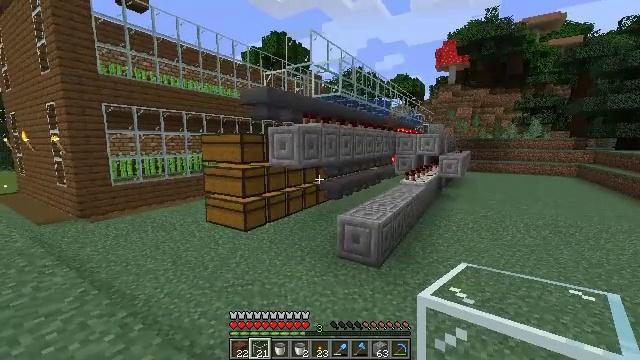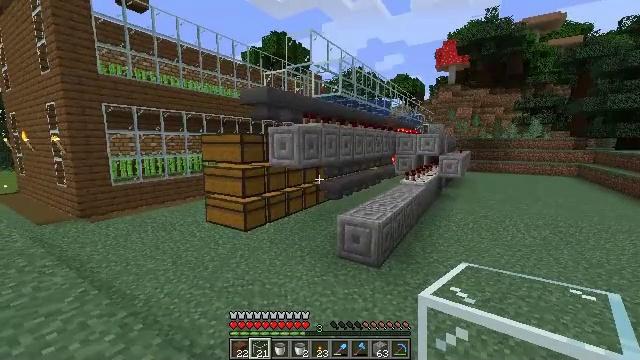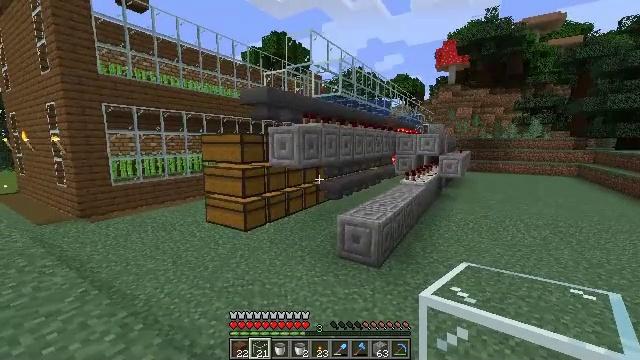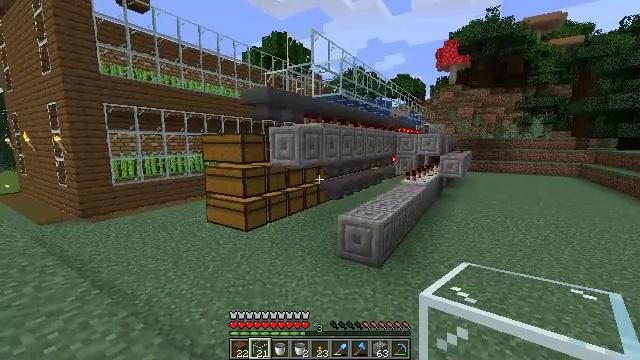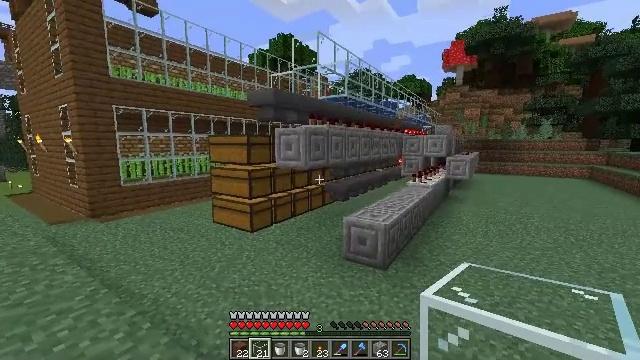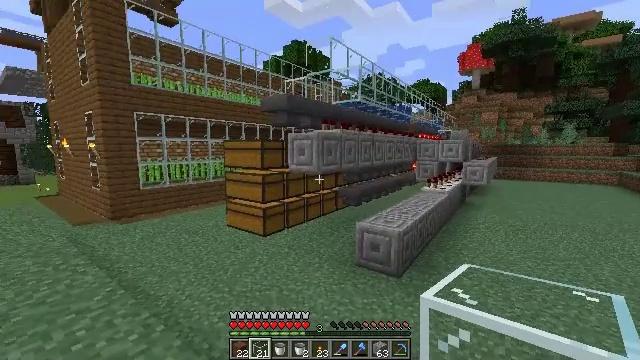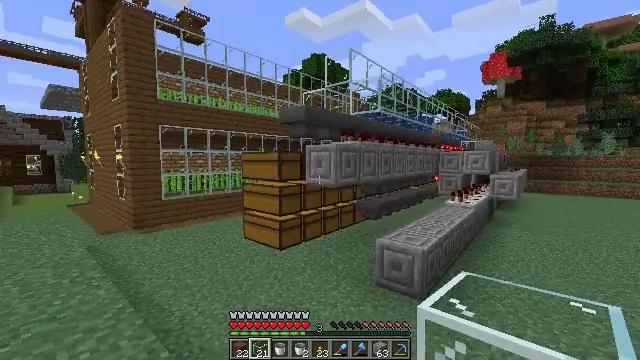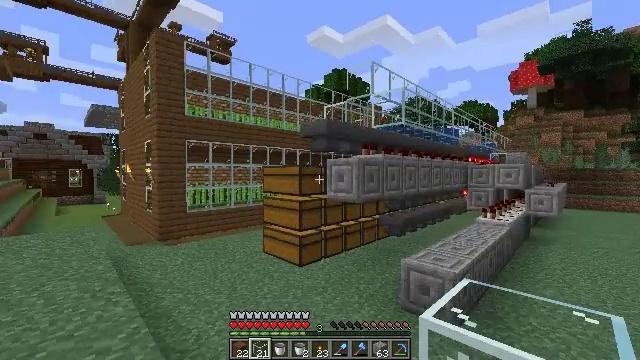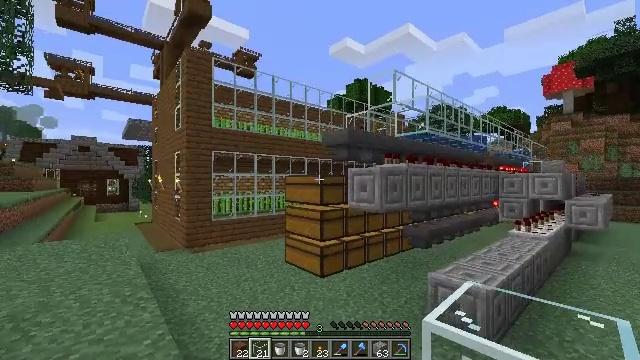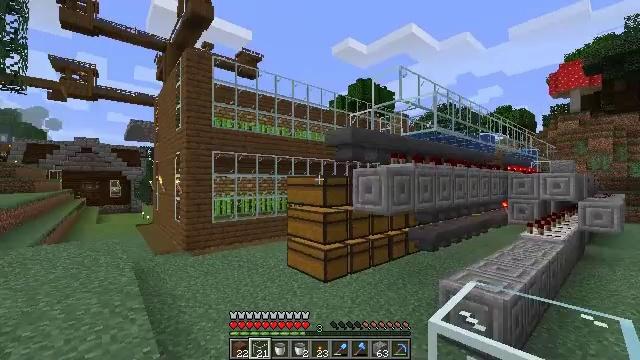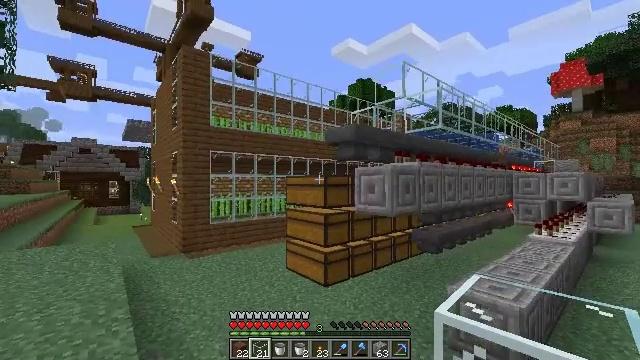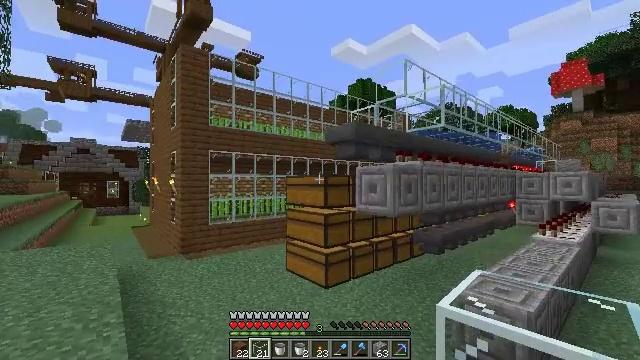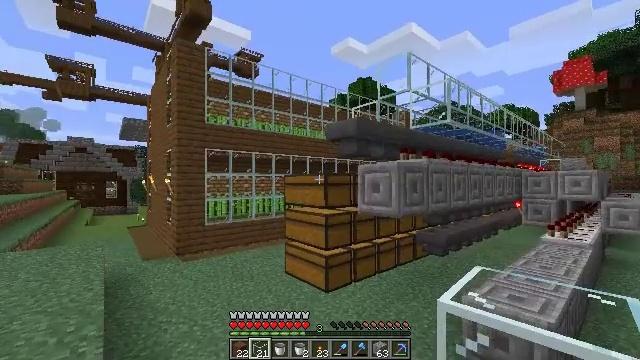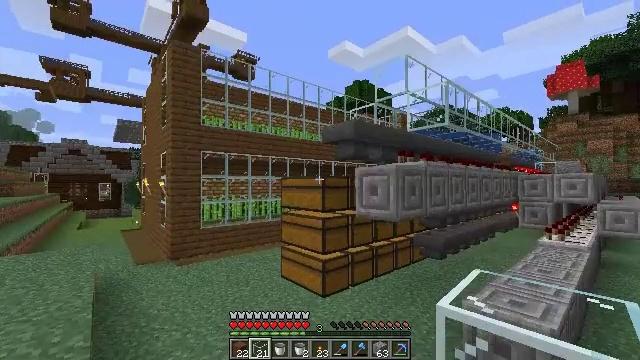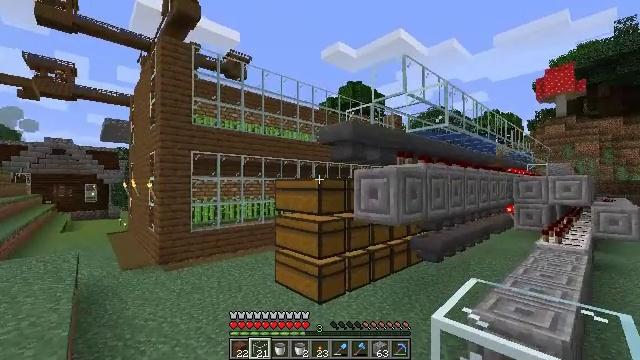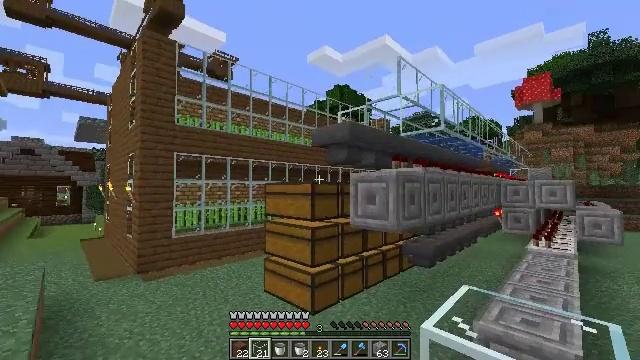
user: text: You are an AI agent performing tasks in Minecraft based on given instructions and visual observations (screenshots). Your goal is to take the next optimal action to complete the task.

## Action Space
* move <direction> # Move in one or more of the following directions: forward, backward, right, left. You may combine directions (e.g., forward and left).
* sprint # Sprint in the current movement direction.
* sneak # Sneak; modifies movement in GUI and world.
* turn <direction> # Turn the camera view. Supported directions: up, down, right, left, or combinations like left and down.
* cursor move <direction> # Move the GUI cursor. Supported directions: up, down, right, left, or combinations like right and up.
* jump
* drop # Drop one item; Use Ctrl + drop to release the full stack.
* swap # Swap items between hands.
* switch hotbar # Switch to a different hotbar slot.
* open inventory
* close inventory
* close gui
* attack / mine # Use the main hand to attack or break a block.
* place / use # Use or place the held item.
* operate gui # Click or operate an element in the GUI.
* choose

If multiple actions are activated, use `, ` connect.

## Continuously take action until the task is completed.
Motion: motion action
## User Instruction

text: Collect chiseled stone bricks for building.
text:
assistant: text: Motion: no_op
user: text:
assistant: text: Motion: no_op
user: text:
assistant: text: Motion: no_op
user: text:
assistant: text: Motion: turn left
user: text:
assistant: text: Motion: move forward, turn left and up
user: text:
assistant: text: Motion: move forward, turn left and up
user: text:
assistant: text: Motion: move forward, turn left and up
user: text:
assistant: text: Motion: move forward, turn left and up
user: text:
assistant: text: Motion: move forward
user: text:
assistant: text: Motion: move forward
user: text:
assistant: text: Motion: move forward
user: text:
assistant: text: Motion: move forward
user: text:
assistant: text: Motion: move forward and move left
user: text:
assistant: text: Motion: move forward and move left, turn right
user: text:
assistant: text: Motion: move forward and move left, turn right
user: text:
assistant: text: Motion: move forward and move left, turn right and up
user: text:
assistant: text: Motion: move forward and move left
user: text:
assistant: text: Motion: move forward and move left
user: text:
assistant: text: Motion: move forward and move left
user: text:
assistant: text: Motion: move forward and move left
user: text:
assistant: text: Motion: move forward and move left, turn right
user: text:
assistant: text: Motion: move forward and move left, turn right
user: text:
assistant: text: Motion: move forward and move left, turn right
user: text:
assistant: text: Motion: move forward and move left, turn right
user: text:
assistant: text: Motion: move forward and move left, turn right
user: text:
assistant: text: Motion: move forward and move left, turn right
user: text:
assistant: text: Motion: move forward and move left, turn right and up
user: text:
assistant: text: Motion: move forward and move left, turn right and up
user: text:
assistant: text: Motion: move forward and move left, turn right and up
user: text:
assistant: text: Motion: move forward and move left, turn right